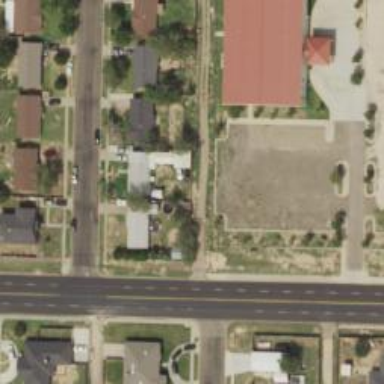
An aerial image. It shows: Alley classified as service road.